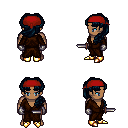
a pixel art fantasy rpg character, male body template, human, dark skin, brown robe, red pants, raven princess hairstyle, red bandana, metal gloves, gold boots, dagger, four views (front, back, left, right), 2x2 character sprite sheet, small pixel art, hard edges, no anti-aliasing